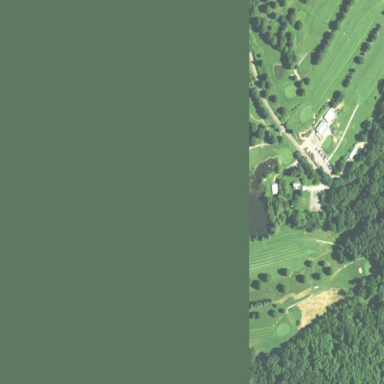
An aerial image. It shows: Golf course.